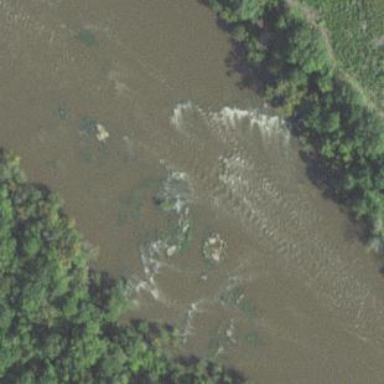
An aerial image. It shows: Rapid whitewater waterway with rapids.